Question: How to convert a directory to a link? While I tried to display image using galleria plugin on liferay, it display nothing. The "Inspect element" mode on Google Chrome shows:

I get this message on Chrome:
> Not allowed to load local resource:
file:///E:/Liferay/liferay-portal-6.1.1-ce-ga2/tomcat-7.0.27/webapps/Xplor-...et/WEB-INF/files/images/130621_JimmJuli_IO9032193908/IO9032193908_0001.jpg
Here is the code:
'''
<div style="background-color: white; padding: 5px; border: 1px black solid;">
<p:commandButton type="button" value="Show Images" onclick="dialogImg.show()" />
</div>
<p:dialog header="Images" widgetVar="dialogImg" modal="true" draggable="false" resizable="false" width="540" height="370">
<p:galleria value="#{viewBacking.images}" var="image" panelWidth="510" panelHeight="310" showCaption="true">
<p:graphicImage value="#" title="description"/>
</p:galleria>
</p:dialog>
'''
The backing bean:
'''
public class ViewBacking {
private List<String> images;
public List<String> getImages() {
return images;
}
public ViewBacking() {
try {
getImageList();
} catch(Exception e) {
e.printStackTrace();
}
}
public void getImageList() {
images = new ArrayList<String>();
File[] imageList = getFileList("//images//imgfolder//");
//--> It will returns: E:\Liferay\liferay-portal-6.1.1-ce-ga2 omcat-7.0.27\webapps\Xplor-portlet\WEB-INF
iles\images\imgfolder\IMAGE_NAME.EXT
for (int i = 0; i < imageList.length; i++) {
if (imageList[i].isFile())
images.add("/files/images/" + imageList[i].getName()); //UPDATE
}
}
//This is how I get a directory path
public File[] getFileList(String path) {
File folder = new File(getPath(path));
File[] listOfFiles = folder.listFiles();
return listOfFiles;
}
public String getPath(String fileName) {
ExternalContext extContext = FacesContext.getCurrentInstance().getExternalContext();
return extContext.getRealPath("//WEB-INF//files//" + fileName);
}
}
'''
As you see on the code above, the image source will filled with something like: 'E:\Liferay\liferay-portal-6.1.1-ce-ga2 omcat-7.0.27\webapps\Xplor-portlet\WEB-INF
iles\images\imgfolder\IMAGE_NAME.EXT', how to make it like 'http://localhost:8080/IMAGE_LINK'? Thanks.
---
## UPDATE
I have tried to change the directory become:
'''
WebContent
|-- META-INF
|-- WEB-INF
| |-- files
| | '-- ...
| '-- web.xml
|-- files
| |-- images
| | '-- foo.png
| | '-- bar.png
| | '-- baz.png
:
'''
and the galleria still doesn't display the image. While I tried to access it like: 'http://localhost:8080/files/images/foo.png', the browser returns 'The requested resource was not found.'. And as you see on the code above, the 'images[]' will filled with something like:
'''
/files/images/foo.png
/files/images/bar.png
/files/images/baz.png
'''
But while I am checking on 'view source' mode on Chrome, it returns:
'''
/Xplor-portlet/files/images/foo.png
/Xplor-portlet/files/images/bar.png
/Xplor-portlet/files/images/baz.png
'''
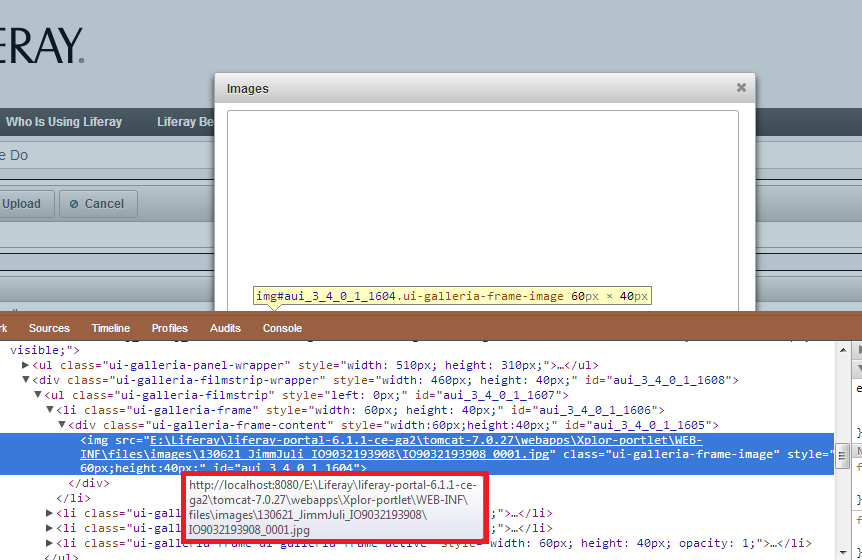
Answer: Just put them outside '/WEB-INF' to make them publicly accessible.
E.g.
'''
WebContent
|-- META-INF
|-- WEB-INF
| |-- files
| | '-- ...
| '-- web.xml
|-- images
| |-- foo.png
| |-- bar.png
| '-- baz.png
:
'''
This way you can access them like
'''
<p:graphicImage value="/images/foo.png" />
<p:graphicImage value="/images/bar.png" />
<p:graphicImage value="/images/baz.png" />
'''
Just generate exactly those paths '"/images/foo.png"', '"/images/bar.png"', '"/images/baz.png"', etc instead of local disk file system paths. This makes indeed no sense as the endusers visiting your website doesn't necessarily have those files at exactly the same locations of their own disk file system.
---
to the concrete problem, using 'ExternalContext#getRealPath()' for this purpose is a poor practice. It may return 'null' on some server configurations whereby the WAR file is not been expanded on disk, but instead in memory. Rather use 'ExternalContext#getResourcePaths()'.